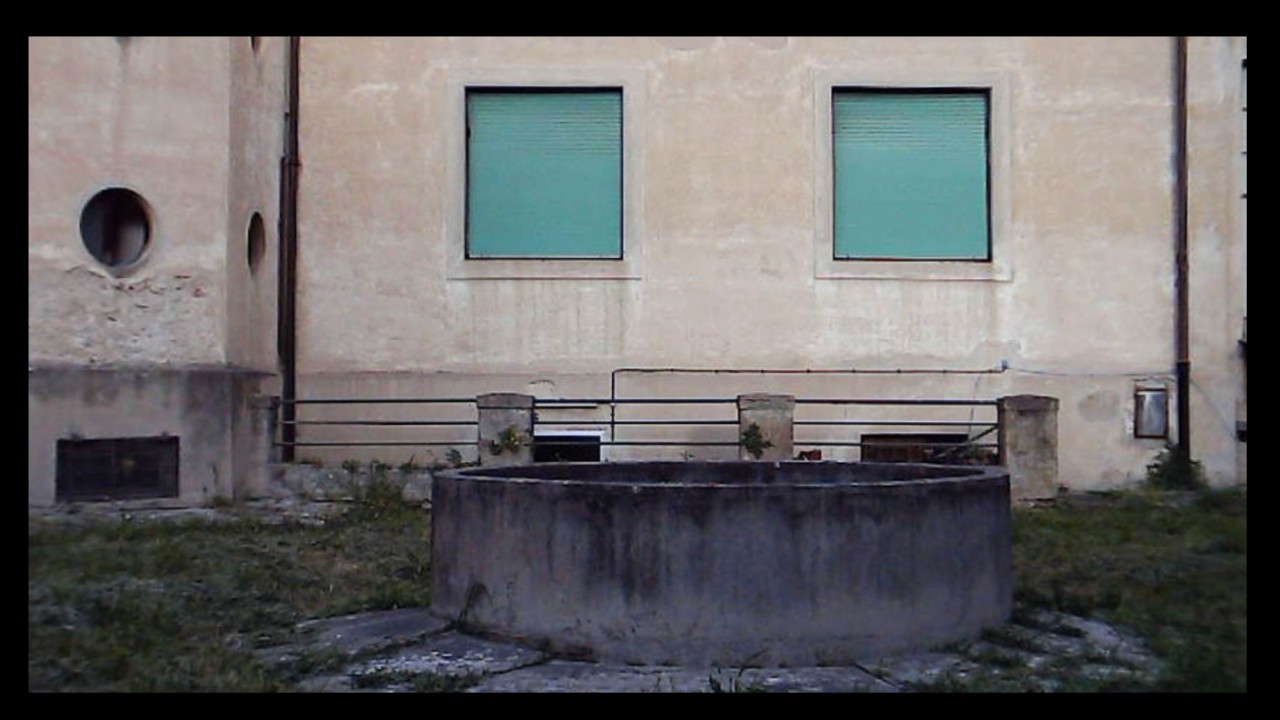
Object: DarwinFPV cineape20